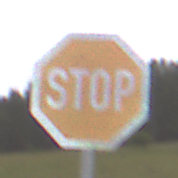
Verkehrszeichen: Stop
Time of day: Midday
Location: Outdoor (Nature)
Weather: Overcast
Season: NotSpecified
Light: Natural